Question: I have defined a view flipper like this :
'''
<?xml version="1.0" encoding="utf-8"?>
<RelativeLayout xmlns:tools="http://schemas.android.com/tools"
android:orientation="horizontal" android:layout_width="match_parent"
android:layout_height="match_parent" android:layout_marginRight="5dp"
xmlns:android="http://schemas.android.com/apk/res/android">
<TextView android:id="@+id/Heading001" android:gravity="center"
android:layout_width="105dp" android:layout_height="40dp"
android:layout_marginLeft="10dp" android:layout_marginRight="20dp"
android:layout_marginTop="5dp" android:text="XXX" android:textSize="25sp"
android:background="@drawable/rectanglefield" android:textAppearance="?android:attr/textAppearanceMedium" />
<TextView android:id="@+id/tvLongName" android:layout_width="wrap_content"
android:layout_height="wrap_content" android:layout_alignParentBottom="false"
android:layout_alignParentTop="true" android:layout_marginTop="0dp"
android:gravity="center" android:layout_toRightOf="@+id/Heading001"
android:text="XXX" android:textAppearance="?android:attr/textAppearanceMedium"
android:typeface="normal" />
<TextView android:id="@+id/tvUsage" android:layout_below="@+id/tvLongName"
android:layout_toRightOf="@id/Heading001" android:layout_height="wrap_content"
android:layout_width="wrap_content" android:layout_marginRight="5dp"
android:textColor="#ff0000" android:text="R"
android:textAppearance="?android:attr/textAppearanceMedium" />
<TextView android:id="@+id/tvCardinality"
android:layout_height="wrap_content" android:layout_width="50dp"
android:layout_alignParentRight="false" android:layout_below="@+id/tvLongName"
android:layout_toRightOf="@+id/tvUsage" android:layout_marginRight="5dp"
android:text="(0..1)" android:textAppearance="?android:attr/textAppearanceMedium" />
<TextView android:id="@+id/tvDatatype" android:gravity="center_vertical"
android:layout_width="wrap_content" android:layout_height="40dp"
android:layout_marginLeft="10dp" android:layout_marginRight="15dp"
android:layout_marginTop="5dp" android:layout_alignParentRight="true"
android:text="XX" android:textColor="#000000" android:background="@drawable/rectanglewhite"
android:textSize="25dp" android:textAppearance="?android:attr/textAppearanceMedium" />
<ViewFlipper android:id="@+id/viewFlipper1"
android:layout_width="fill_parent" android:layout_height="fill_parent"
android:layout_alignRight="@+id/Heading001" android:layout_weight="1"
android:layout_marginRight="50dp">
<include android:id="@+id/flipperView02" android:layout_width="wrap_content"
layout="@layout/detail_item_view02" />
<include android:id="@+id/flipperView01" android:layout_width="wrap_content"
layout="@layout/detail_item_view01" />
</ViewFlipper>
</RelativeLayout>
'''
The flipperView01 view is then defined like this :
'''
<?xml version="1.0" encoding="utf-8"?>
<LinearLayout xmlns:tools="http://schemas.android.com/tools"
android:orientation="horizontal"
android:layout_width="fill_parent"
android:layout_height="wrap_content"
xmlns:android="http://schemas.android.com/apk/res/android">
<TextView android:id="@+id/tvNotes"
android:layout_width="wrap_content"
android:layout_height="wrap_content"
android:layout_marginTop="55dp"
android:text="abcdef ef abcdef abcdef "
android:textAppearance="?android:attr/textAppearanceMedium"/>
</LinearLayout>
'''
The problem I have is that I would like the TextView in the "flipperView01" to be the full width of the dialog, currently it is not is is only very narrow

How do I fix this?
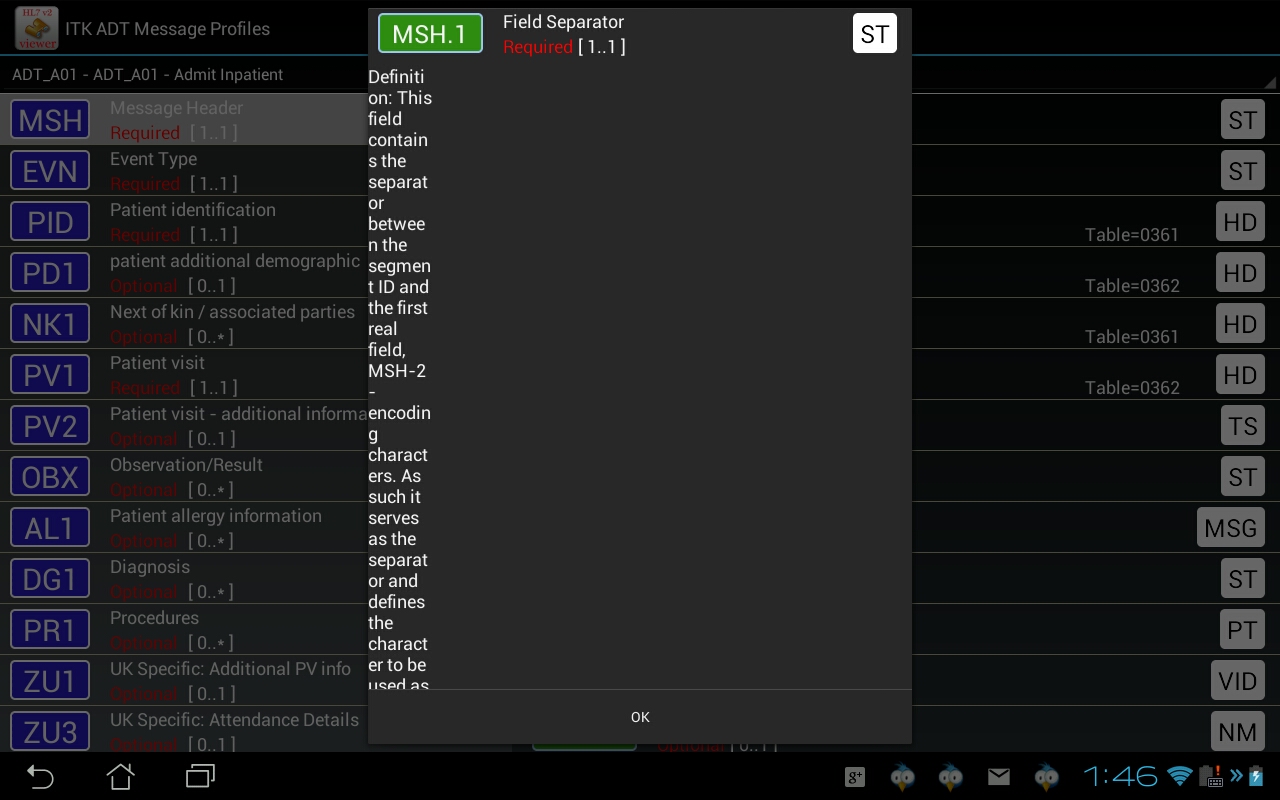
Answer: To solve the problem remove the 'android:layout_alignRight="@+id/Heading001"' property from the 'ViewFlipper' as that will align the right margin of the 'ViewFlipper' with the 'TextView''s right margin(and that 'TextView' has a limited dimension).
Also regarding your layout:
- 'layout_weight''RelativeLayout'- '@+id/theId''id''@id/theId'